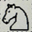
Piece: wN